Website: macys
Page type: cross-sells
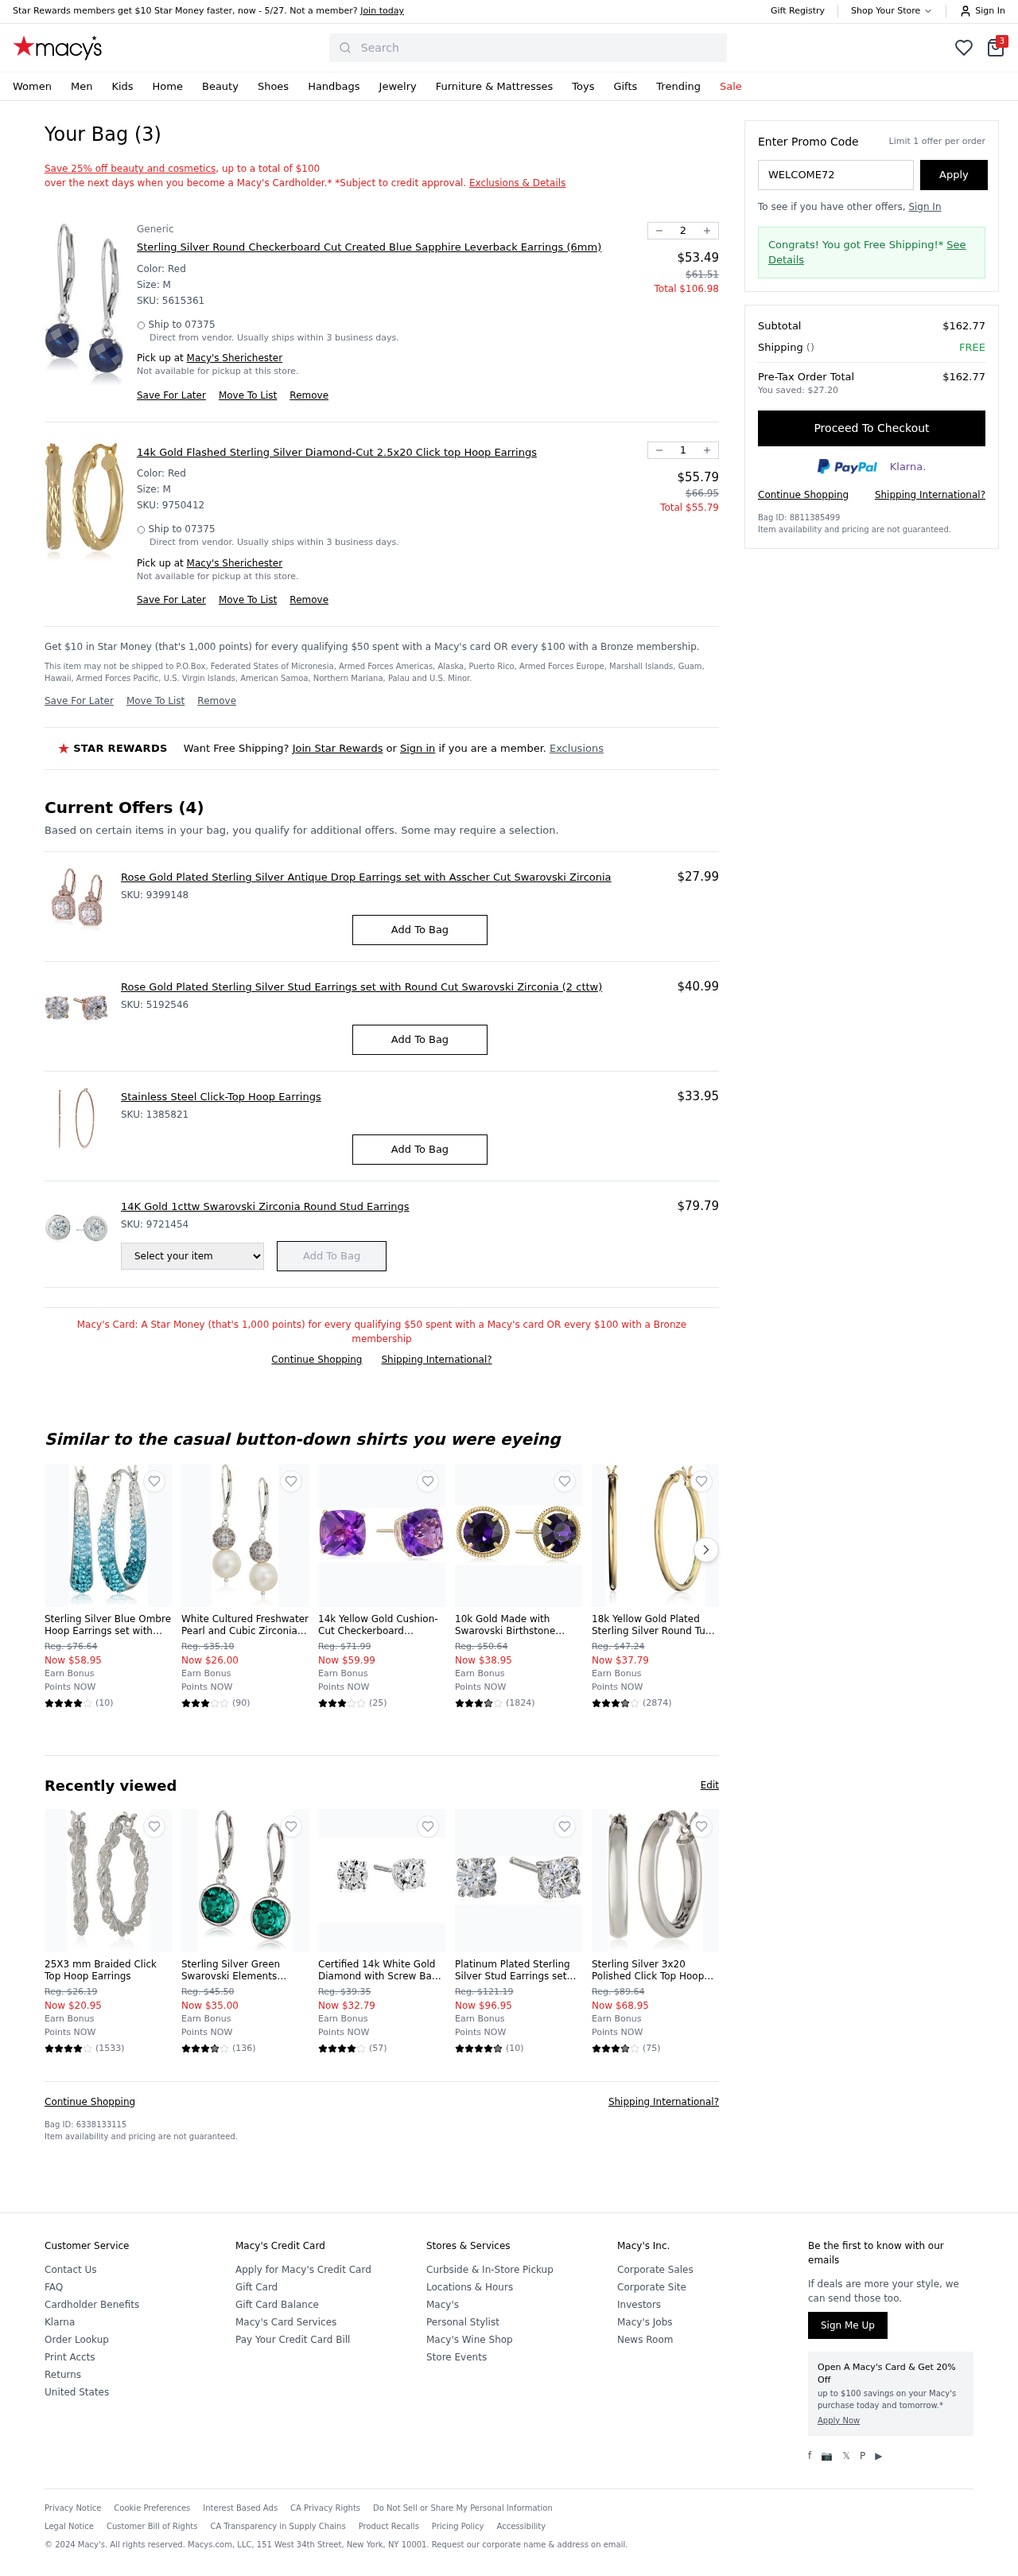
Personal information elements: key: PII_CITY
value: Sherichester
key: PII_POSTCODE
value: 07375
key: PII_PROMO_CODE
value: WELCOME72
Product elements: key: PRODUCT10_NAME
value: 25X3 mm Braided Click Top Hoop Earrings
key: PRODUCT10_NUM_RATINGS
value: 1533
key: PRODUCT10_PRICE
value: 20.95
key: PRODUCT10_RATING
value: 4.4
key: PRODUCT11_NAME
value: Sterling Silver Green Swarovski Elements Crystal Round Lever Back Drop Earrings
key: PRODUCT11_NUM_RATINGS
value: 136
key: PRODUCT11_PRICE
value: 35
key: PRODUCT11_RATING
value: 3.8
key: PRODUCT12_NAME
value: Certified 14k White Gold Diamond with Screw Back and Post Stud Earrings (3/4cttw, J-K Color, I1-I2 C
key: PRODUCT12_NUM_RATINGS
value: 57
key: PRODUCT12_PRICE
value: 32.79
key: PRODUCT12_RATING
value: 4.3
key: PRODUCT13_NAME
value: Platinum Plated Sterling Silver Stud Earrings set with Round Cut Swarovski Zirconia (3/4 cttw)
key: PRODUCT13_NUM_RATINGS
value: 10
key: PRODUCT13_PRICE
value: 96.95
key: PRODUCT13_RATING
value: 4.6
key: PRODUCT14_NAME
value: Sterling Silver 3x20 Polished Click Top Hoop Earrings
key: PRODUCT14_NUM_RATINGS
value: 75
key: PRODUCT14_PRICE
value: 68.95
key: PRODUCT14_RATING
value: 3.9
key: PRODUCT15_NAME
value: Rose Gold Plated Sterling Silver Antique Drop Earrings set with Asscher Cut Swarovski Zirconia
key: PRODUCT15_PRICE
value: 27.99
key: PRODUCT16_NAME
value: Stainless Steel Click-Top Hoop Earrings
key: PRODUCT16_PRICE
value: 33.95
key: PRODUCT1_BRAND
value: Generic
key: PRODUCT1_NAME
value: Sterling Silver Round Checkerboard Cut Created Blue Sapphire Leverback Earrings (6mm)
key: PRODUCT1_PRICE
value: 53.49
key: PRODUCT1_QUANTITY
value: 2
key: PRODUCT2_NAME
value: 14k Gold Flashed Sterling Silver Diamond-Cut 2.5x20 Click top Hoop Earrings
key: PRODUCT2_PRICE
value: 55.79
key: PRODUCT2_QUANTITY
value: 1
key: PRODUCT3_NAME
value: Rose Gold Plated Sterling Silver Stud Earrings set with Round Cut Swarovski Zirconia (2 cttw)
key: PRODUCT3_PRICE
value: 40.99
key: PRODUCT4_NAME
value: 14K Gold 1cttw Swarovski Zirconia Round Stud Earrings
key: PRODUCT4_PRICE
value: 79.79
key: PRODUCT5_NAME
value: Sterling Silver Blue Ombre Hoop Earrings set with Swarovski Crystals
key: PRODUCT5_NUM_RATINGS
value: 10
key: PRODUCT5_PRICE
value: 58.95
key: PRODUCT5_RATING
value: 4
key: PRODUCT6_NAME
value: White Cultured Freshwater Pearl and Cubic Zirconia Beaded Snowman Clip-On Earrings
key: PRODUCT6_NUM_RATINGS
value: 90
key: PRODUCT6_PRICE
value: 26
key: PRODUCT6_RATING
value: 3.4
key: PRODUCT7_NAME
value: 14k Yellow Gold Cushion-Cut Checkerboard Amethyst Stud Earrings (8mm)
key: PRODUCT7_NUM_RATINGS
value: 25
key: PRODUCT7_PRICE
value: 59.99
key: PRODUCT7_RATING
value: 3.1
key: PRODUCT8_NAME
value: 10k Gold Made with Swarovski Birthstone February Stud Earrings
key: PRODUCT8_NUM_RATINGS
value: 1824
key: PRODUCT8_PRICE
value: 38.95
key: PRODUCT8_RATING
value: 3.7
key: PRODUCT9_NAME
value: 18k Yellow Gold Plated Sterling Silver Round Tube Hoop Earrings (2 mm, 1.2" Diameter)
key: PRODUCT9_NUM_RATINGS
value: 2874
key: PRODUCT9_PRICE
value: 37.79
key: PRODUCT9_RATING
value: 3.7
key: PRODUCT1_SKU
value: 5615361
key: PRODUCT1_ORIGINAL_PRICE
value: $61.51
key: PRODUCT1_TOTAL
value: $106.98
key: PRODUCT2_SKU
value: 9750412
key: PRODUCT2_ORIGINAL_PRICE
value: $66.95
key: PRODUCT2_TOTAL
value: $55.79
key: PRODUCT15_SKU
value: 9399148
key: PRODUCT3_SKU
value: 5192546
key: PRODUCT16_SKU
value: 1385821
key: PRODUCT4_SKU
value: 9721454
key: PRODUCT5_ORIGINAL_PRICE
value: Reg. $76.64
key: PRODUCT6_ORIGINAL_PRICE
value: Reg. $35.10
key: PRODUCT7_ORIGINAL_PRICE
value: Reg. $71.99
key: PRODUCT8_ORIGINAL_PRICE
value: Reg. $50.64
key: PRODUCT9_ORIGINAL_PRICE
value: Reg. $47.24
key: PRODUCT10_ORIGINAL_PRICE
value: Reg. $26.19
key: PRODUCT11_ORIGINAL_PRICE
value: Reg. $45.50
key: PRODUCT12_ORIGINAL_PRICE
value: Reg. $39.35
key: PRODUCT13_ORIGINAL_PRICE
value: Reg. $121.19
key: PRODUCT14_ORIGINAL_PRICE
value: Reg. $89.64
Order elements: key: ORDER_NUM_ITEMS
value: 3
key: ORDER_SUBTOTAL
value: $162.77
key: ORDER_TOTAL
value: $162.77
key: ORDER_SAVINGS
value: $27.20
Search elements: key: HEADER_SEARCH
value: Search